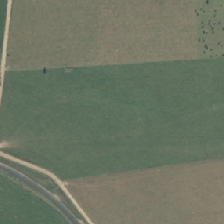
Land cover: shortrotation_cropland